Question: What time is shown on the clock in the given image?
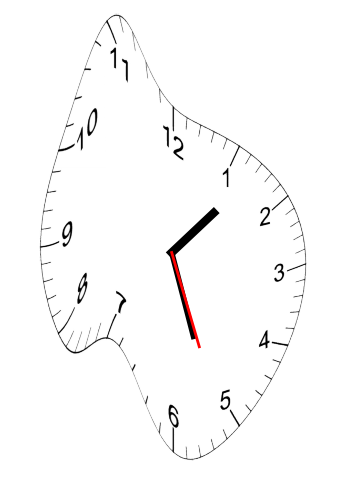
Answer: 01:26:26